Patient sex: M
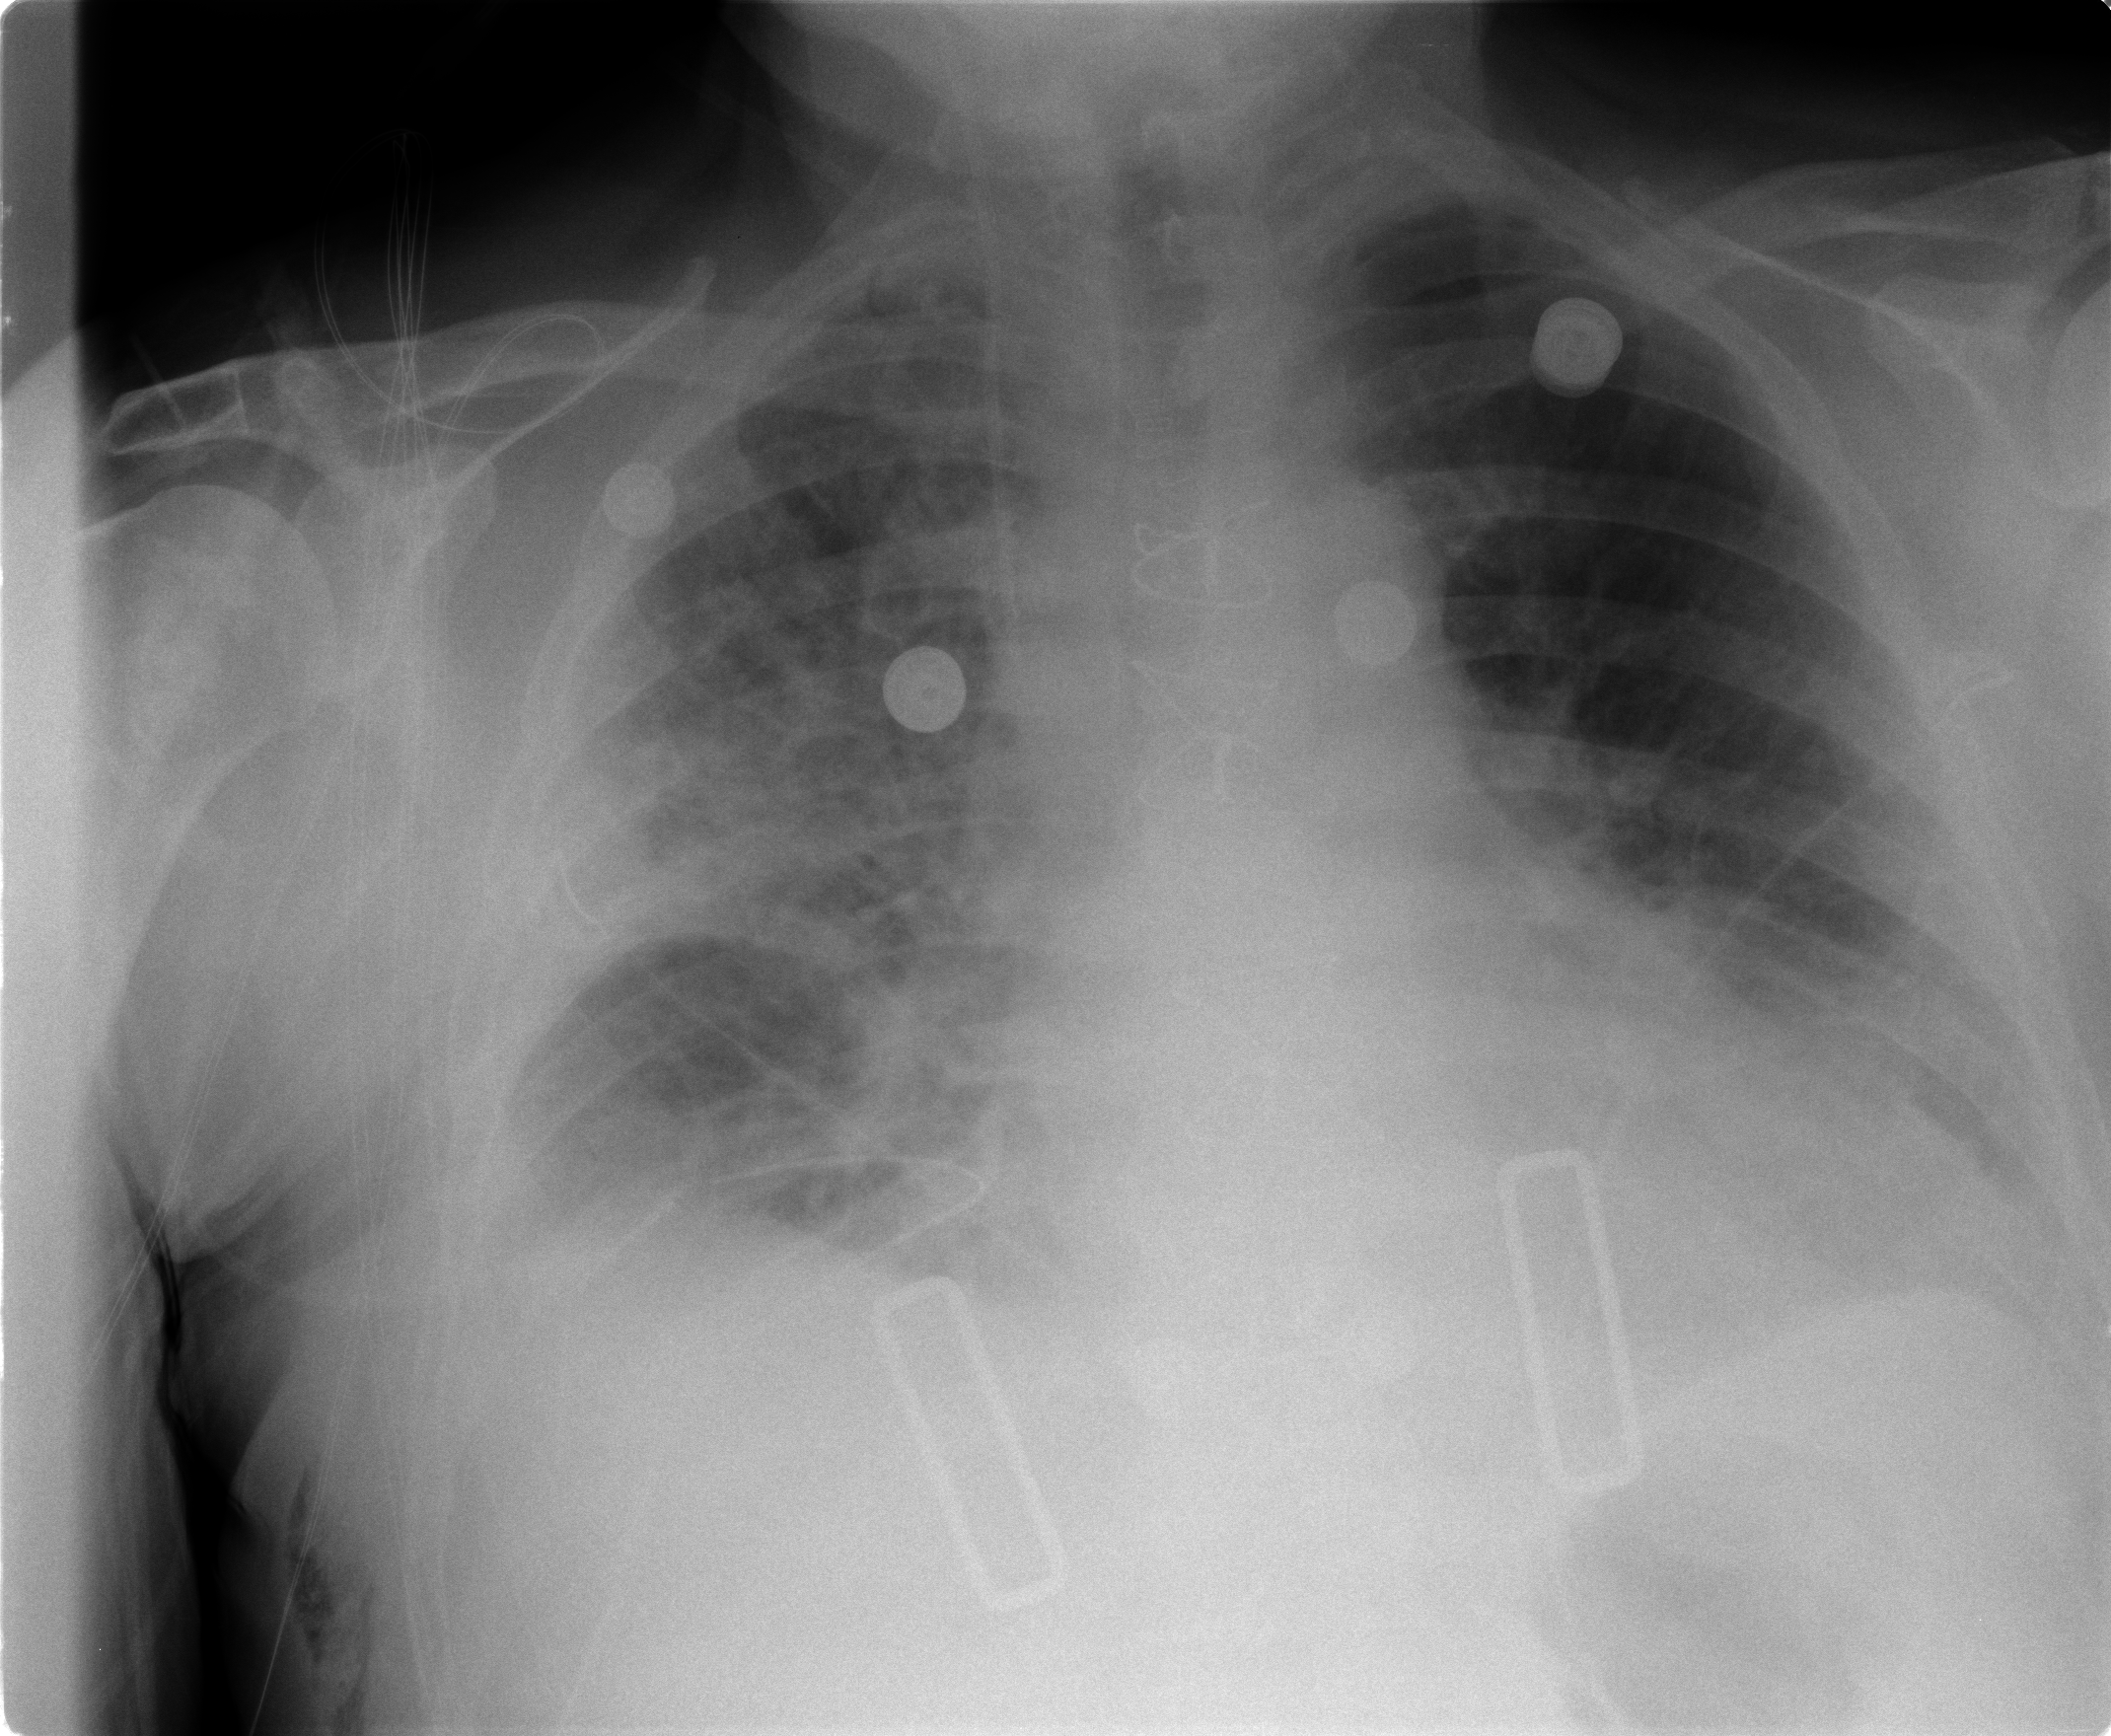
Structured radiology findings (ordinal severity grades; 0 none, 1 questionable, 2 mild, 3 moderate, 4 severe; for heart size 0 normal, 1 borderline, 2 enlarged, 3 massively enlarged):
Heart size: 2
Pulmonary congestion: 2
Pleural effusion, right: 2
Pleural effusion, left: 2
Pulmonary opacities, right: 3
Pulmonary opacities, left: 2
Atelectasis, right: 2
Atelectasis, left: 2